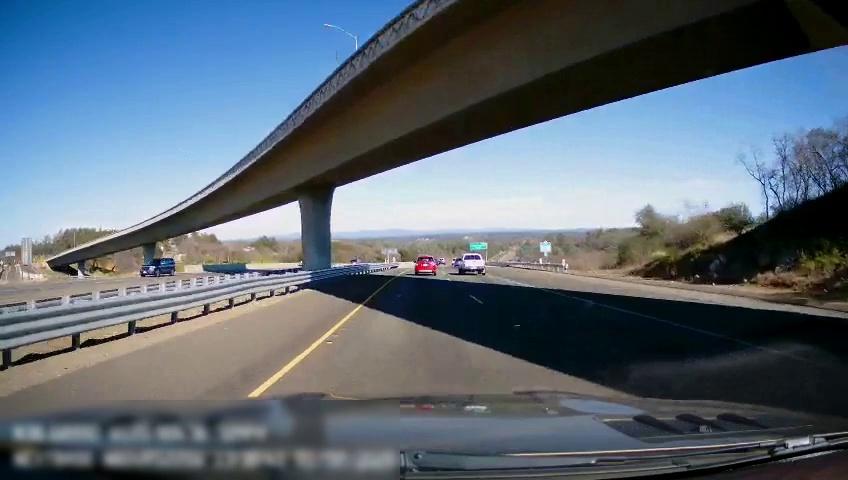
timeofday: Day
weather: Sunny
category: Drivable Space
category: Drivable Space
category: Vehicles | SUV
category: Vehicles | Car
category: Vehicles | Truck
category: Lanes | Current Lane
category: Lanes | Current Lane
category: Lanes | Alternate Lane
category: Traffic | Signs
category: Traffic | Signs